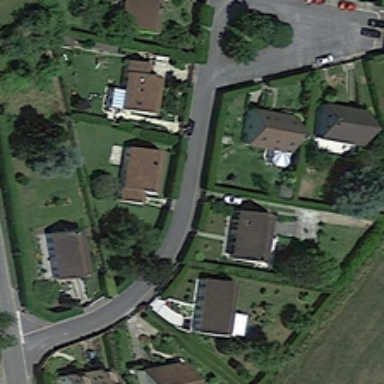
Some buildings and many green trees are in a medium residential area .